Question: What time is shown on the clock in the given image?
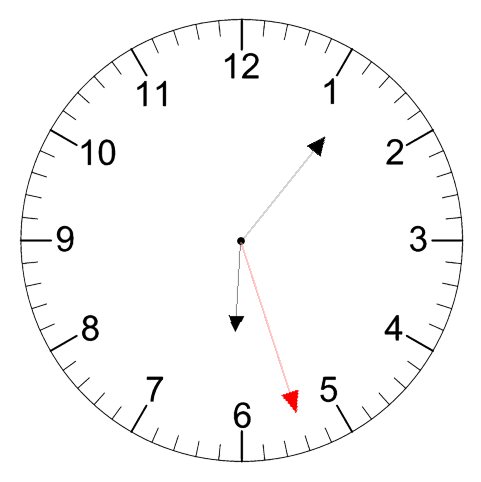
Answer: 06:06:27